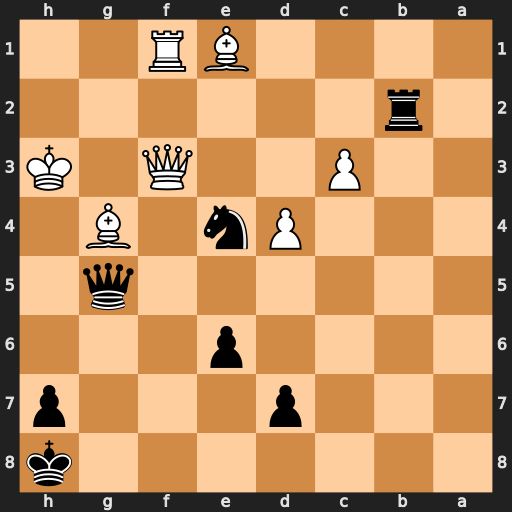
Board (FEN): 7k/3p3p/4p3/6q1/3Pn1B1/2P2Q1K/1r6/4BR2
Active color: b
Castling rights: -
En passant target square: -
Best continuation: Qh6+ Bh4 Ng5+ Kg3 Nxf3